九年级 · 组合数学
如图, 自由转动转盘, 转盘上的指针(转盘被分成六等份)停在红色区域中的概率是( )

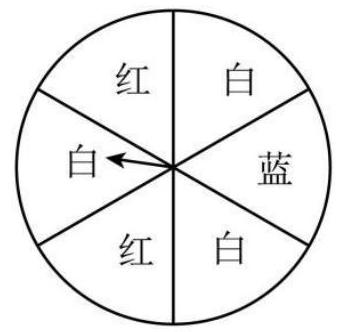
A. $\frac{1}{6}$
B. $\frac{1}{3}$
C. $\frac{1}{2}$
D. 1

答案: B
解析: 【分析】确定红色区域在转盘中所占的比例, 这个比例即为停在红色区域中的概率.

【详解】解: 红色区域在转盘中占 2 份, 即 $\frac{2}{6}=\frac{1}{3}$,

$\therefore$ 停在红色区域的概率为 $\frac{1}{3}$.

故选: $B$.

【点睛】本题考查用图形面积表示概率, 掌握相应的面积与总面积之比是所求事件的概率是解题关键.